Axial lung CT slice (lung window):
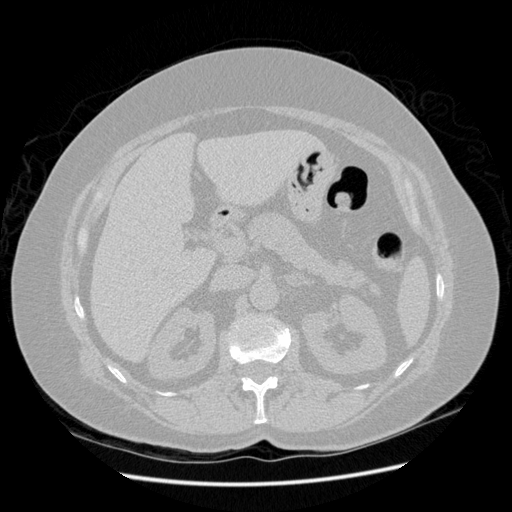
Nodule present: no